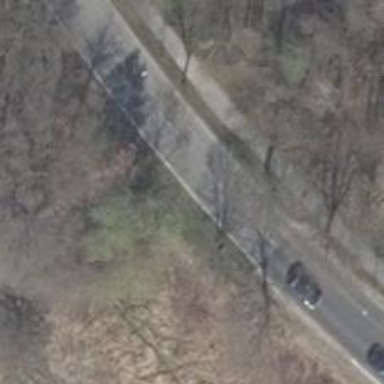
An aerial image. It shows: Asphalt path.